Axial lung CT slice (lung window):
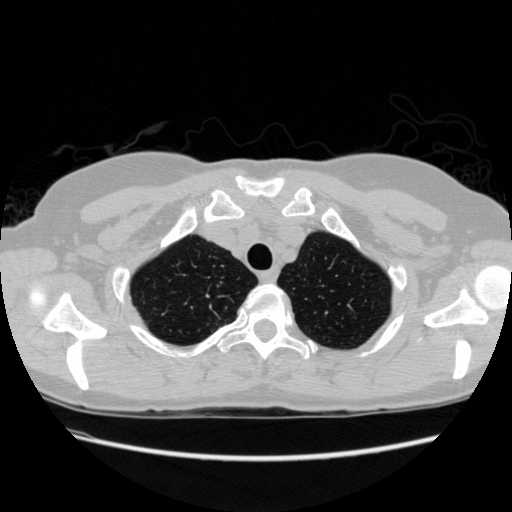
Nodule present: no